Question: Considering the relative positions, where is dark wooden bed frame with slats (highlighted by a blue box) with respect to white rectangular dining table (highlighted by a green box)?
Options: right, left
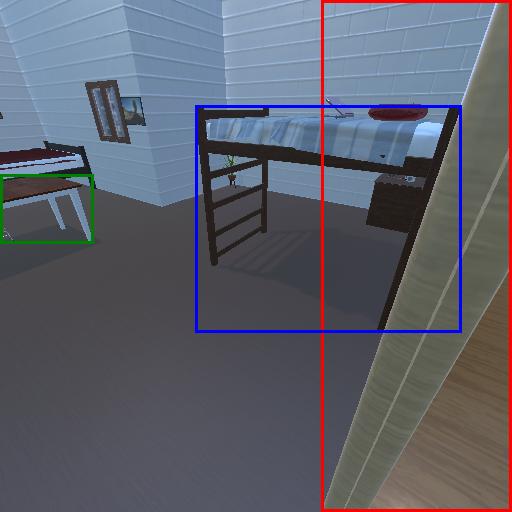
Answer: right